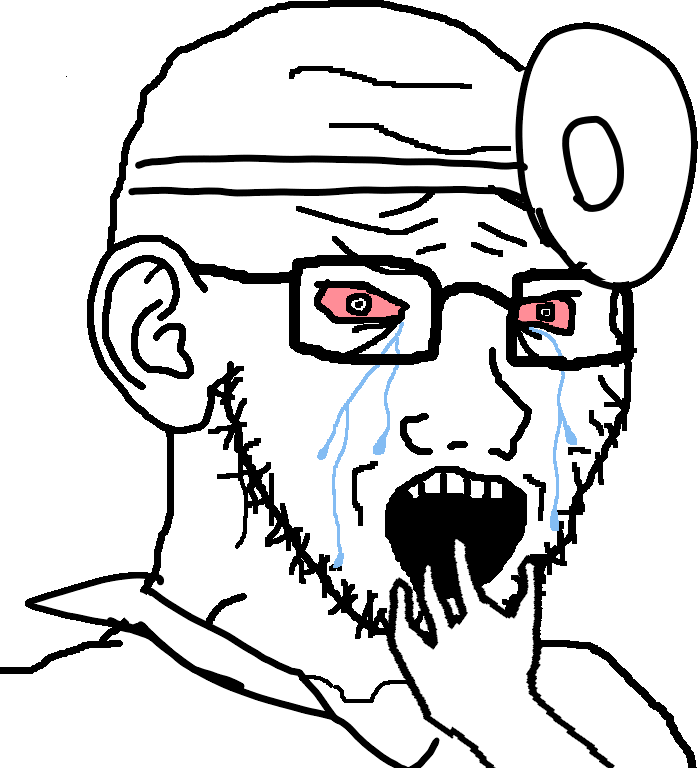
Label: 5_Soyjak